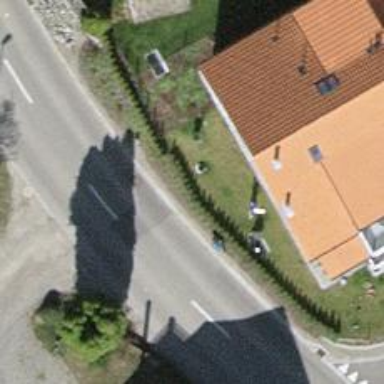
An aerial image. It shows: Hedge acting as barrier.